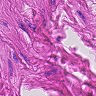
Metastatic tissue present: no